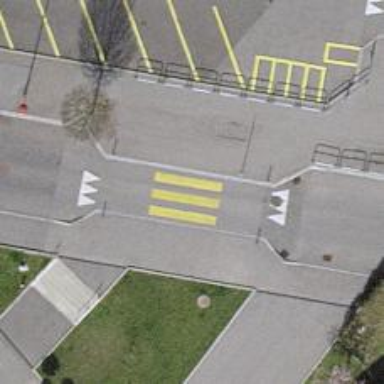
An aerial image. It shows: Marked crossing on the road.